Question: I am designing an ETL with spoon from Pentaho.

My purpose is to execute 'Calculate Value' after 'Load To Database' and 'Update Database'.
What step should be used to replace '??? Step wait' ?
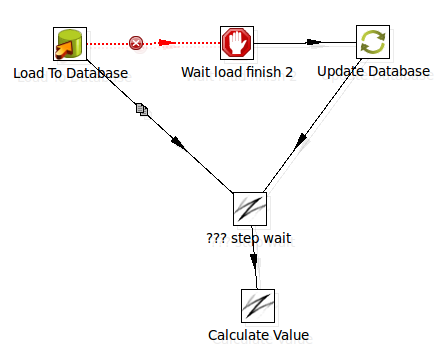
Answer: replace ??? step wait with a dummy step.
then after that have a "Block rows on step"